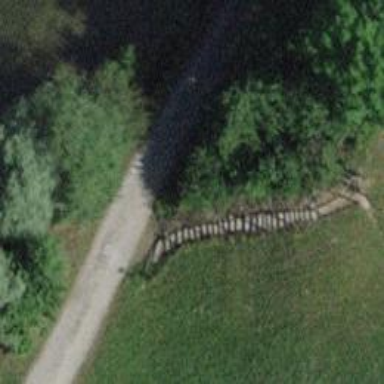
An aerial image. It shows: Dirt steps along the road.